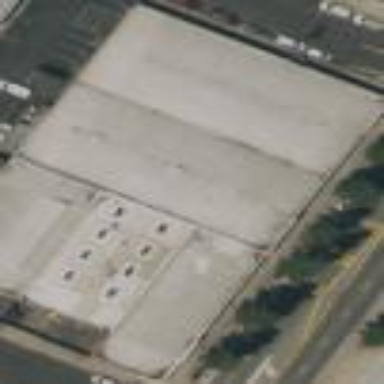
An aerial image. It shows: Warehouse building.